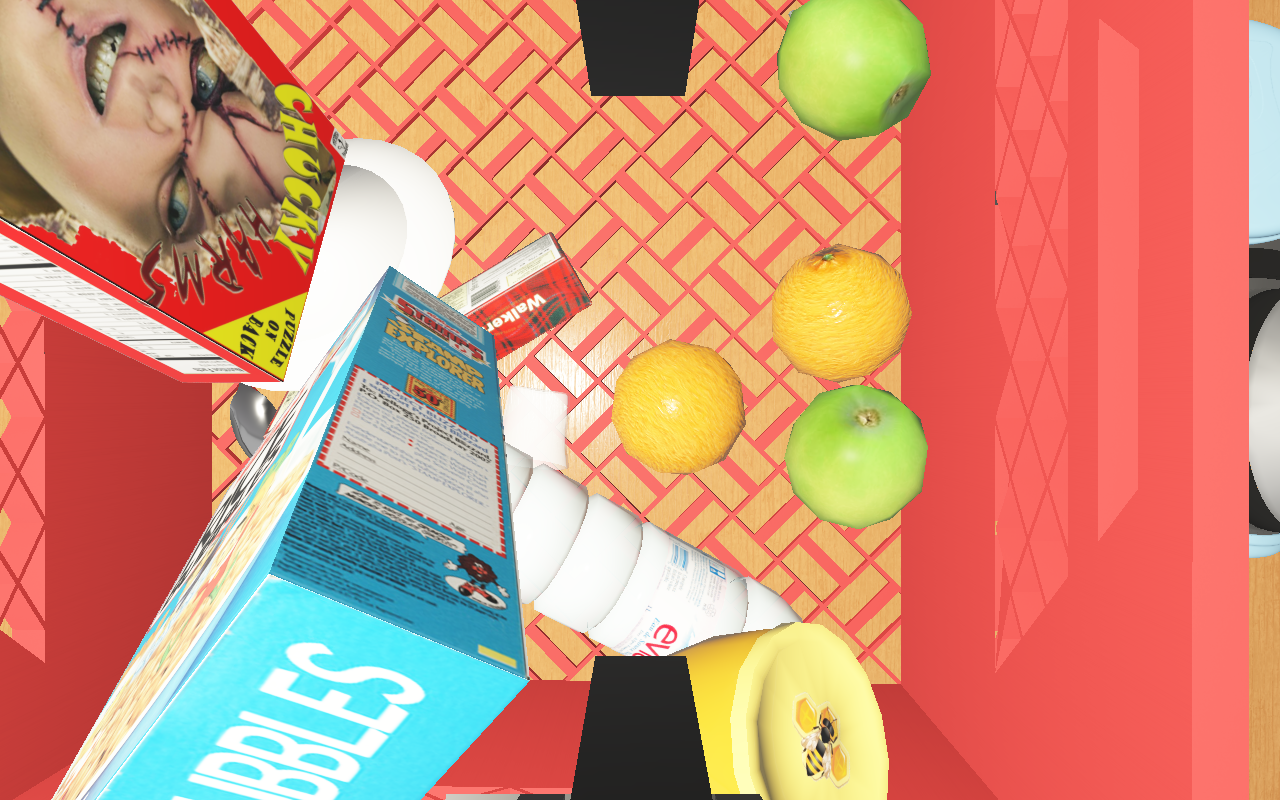
Objects in the scene:
carafe
apple
honey jar
cereal box